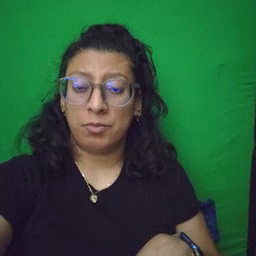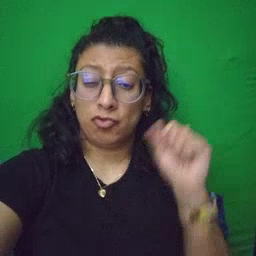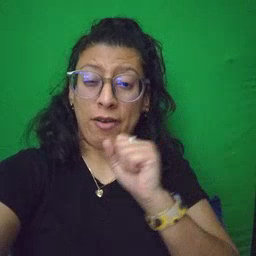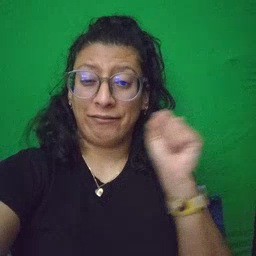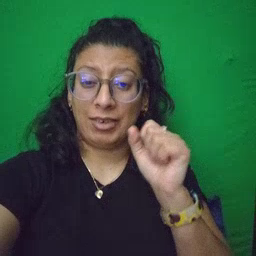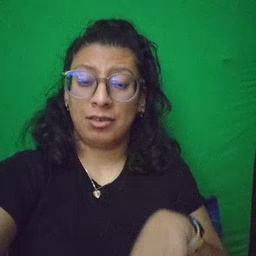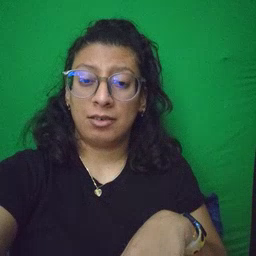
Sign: refrigerator